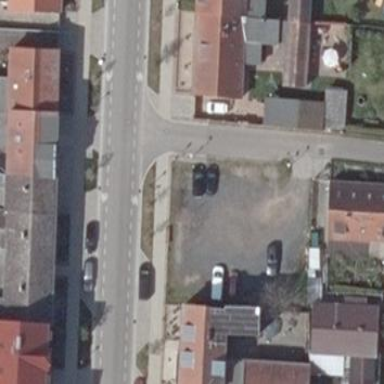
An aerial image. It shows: Parking area with fine gravel surface.